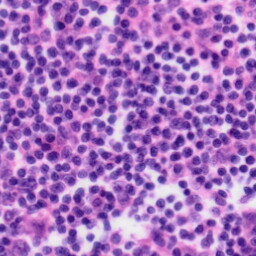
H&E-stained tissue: Tonsil